問題: 一辺が8である正三角形ABCの内接円と各辺との接点をK、L、Mとします。正三角形ABCの外接円上に点Pをとるとき、PK^2+PL^2+PM^2の値はいくつですか。
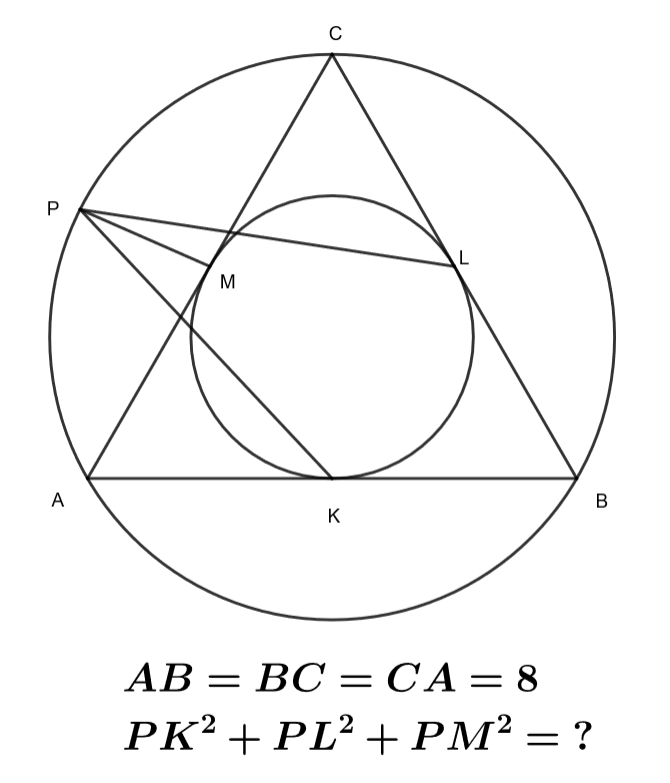
解答: 三角形ABCの重心（＝外心＝内心）をGとする。このときGP=8/√3、GK=GL=GM=4/√3である。中線定理の拡張として、PK^2+PL^2+PM^2=GK^2+GL^2+GM^2+3GP^2が成立するから、右辺を計算することで解答は80。
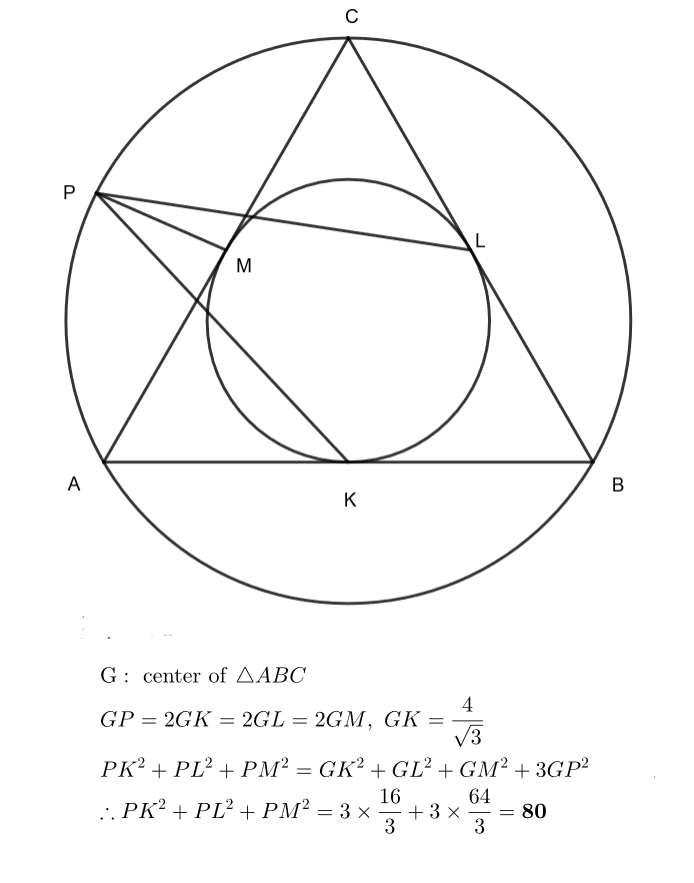
答え: 80
タグ: 中線定理